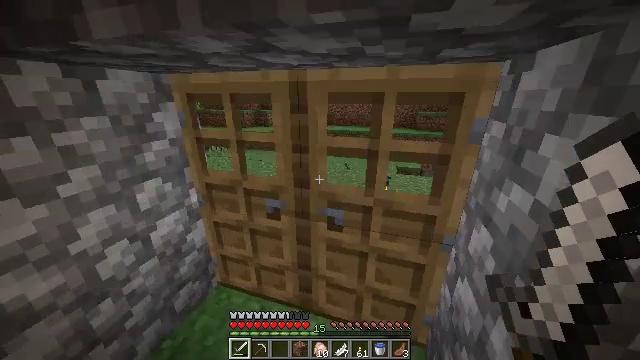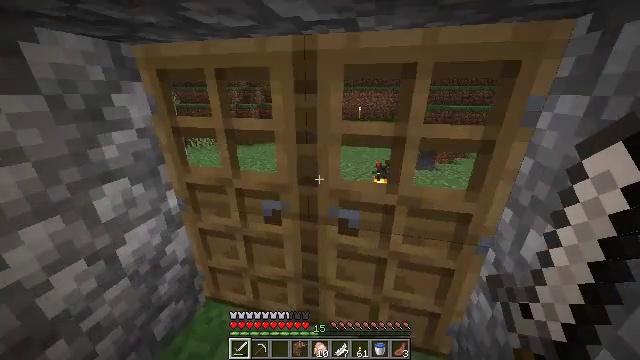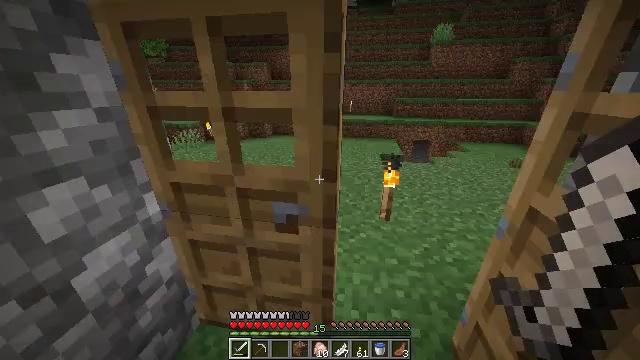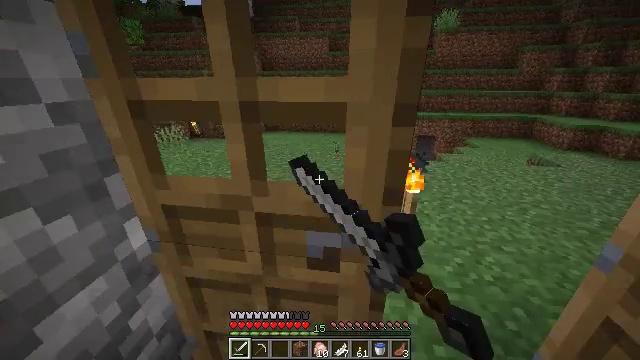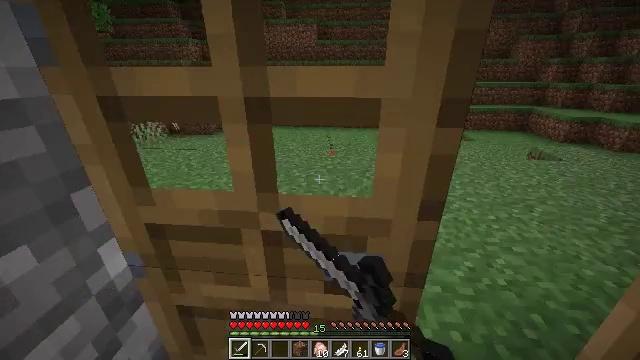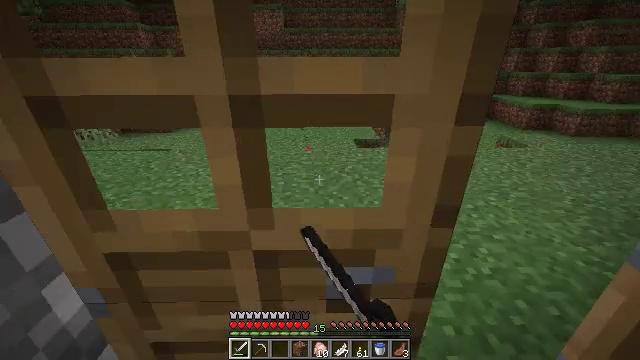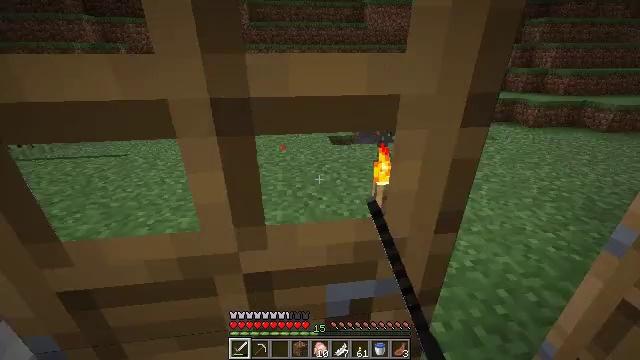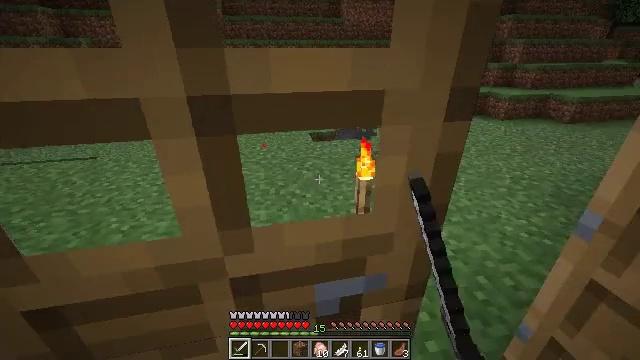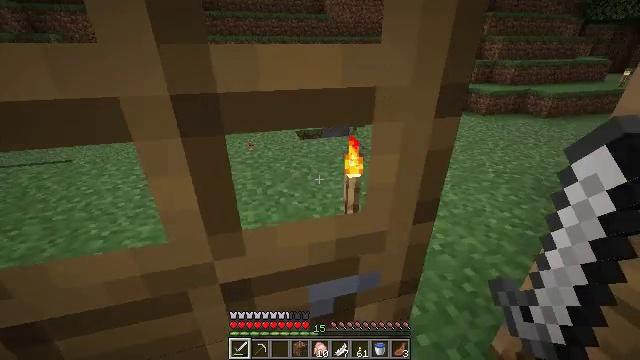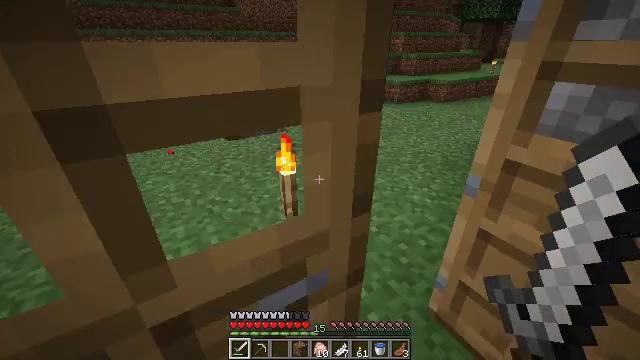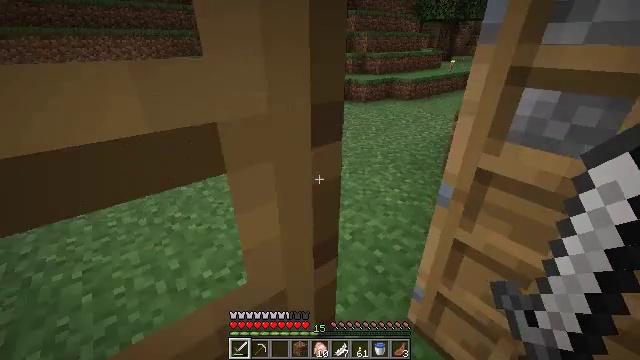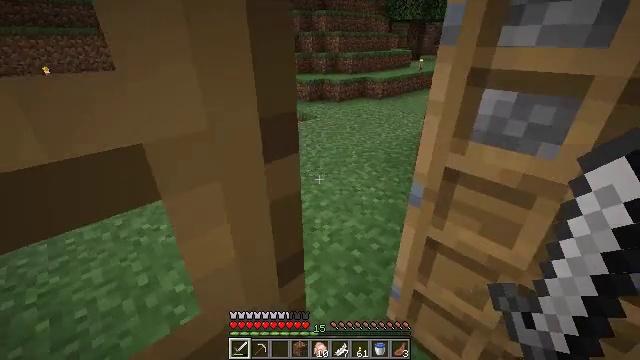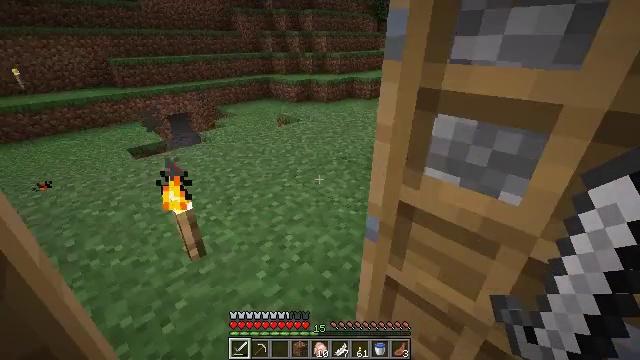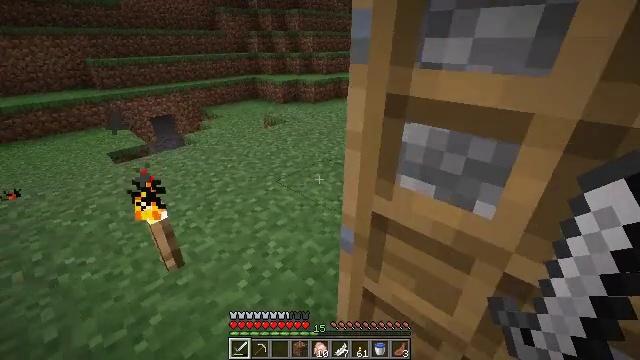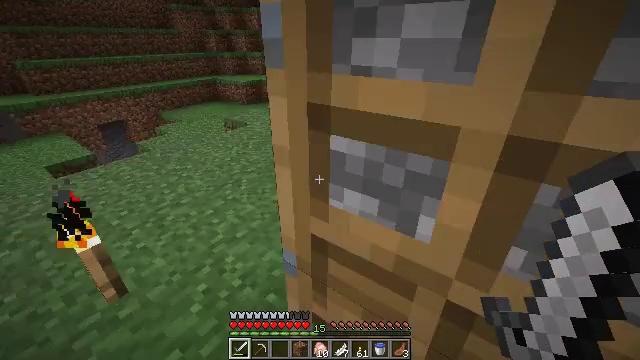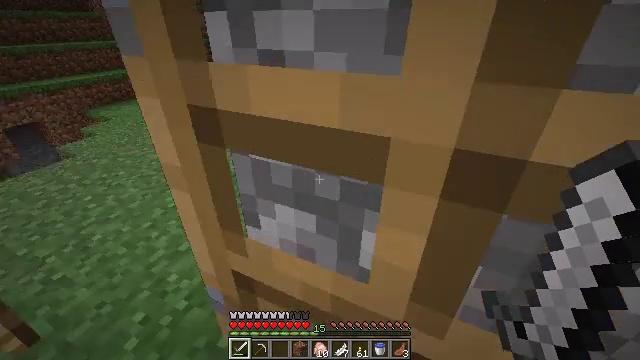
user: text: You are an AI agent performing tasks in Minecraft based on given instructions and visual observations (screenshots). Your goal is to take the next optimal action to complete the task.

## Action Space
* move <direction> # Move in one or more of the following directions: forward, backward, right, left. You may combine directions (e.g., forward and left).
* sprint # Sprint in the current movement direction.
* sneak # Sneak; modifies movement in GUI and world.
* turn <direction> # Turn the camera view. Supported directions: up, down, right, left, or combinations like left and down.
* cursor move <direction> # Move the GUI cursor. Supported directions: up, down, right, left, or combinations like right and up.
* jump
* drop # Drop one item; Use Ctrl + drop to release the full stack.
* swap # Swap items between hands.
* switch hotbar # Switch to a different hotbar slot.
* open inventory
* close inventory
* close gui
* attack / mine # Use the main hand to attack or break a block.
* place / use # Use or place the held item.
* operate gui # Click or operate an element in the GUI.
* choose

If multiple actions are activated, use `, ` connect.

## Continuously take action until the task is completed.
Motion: motion action
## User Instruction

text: Attack the ground to gather sand.
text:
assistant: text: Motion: move forward, turn right and down
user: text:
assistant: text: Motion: turn right and down, use / place
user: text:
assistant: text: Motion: turn right, use / place
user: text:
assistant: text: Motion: turn right, use / place
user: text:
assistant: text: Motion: turn right and down
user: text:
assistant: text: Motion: turn right
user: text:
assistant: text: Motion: turn right
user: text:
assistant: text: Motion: turn right
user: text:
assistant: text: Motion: move forward, turn right
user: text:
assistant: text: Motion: move forward, turn right
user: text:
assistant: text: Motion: move forward and move right, turn right
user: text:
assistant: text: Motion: move forward and move right, turn right
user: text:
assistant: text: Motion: move forward and move right, turn right
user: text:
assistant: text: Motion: move forward and move right, turn right
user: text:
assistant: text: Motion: move forward, turn right and down
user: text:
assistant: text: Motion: move forward, turn right and down
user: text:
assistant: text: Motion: turn right and down
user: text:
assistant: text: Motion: turn right
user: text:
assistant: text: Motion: use / place
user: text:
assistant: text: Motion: use / place
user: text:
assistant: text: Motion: move left, use / place
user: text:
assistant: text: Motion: move left
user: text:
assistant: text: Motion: move left, turn up
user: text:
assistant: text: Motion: move left, turn up
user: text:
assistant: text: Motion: move left
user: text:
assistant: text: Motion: move left, turn up
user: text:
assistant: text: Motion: move left, turn left and up
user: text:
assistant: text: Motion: move left, turn left and up
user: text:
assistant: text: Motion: move forward and move left
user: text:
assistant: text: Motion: move forward